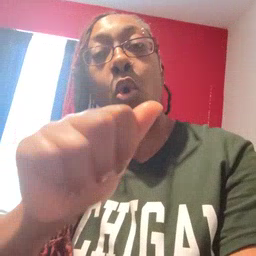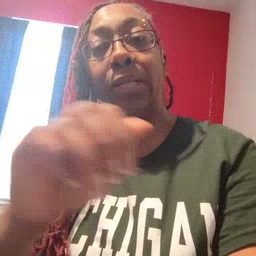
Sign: closet